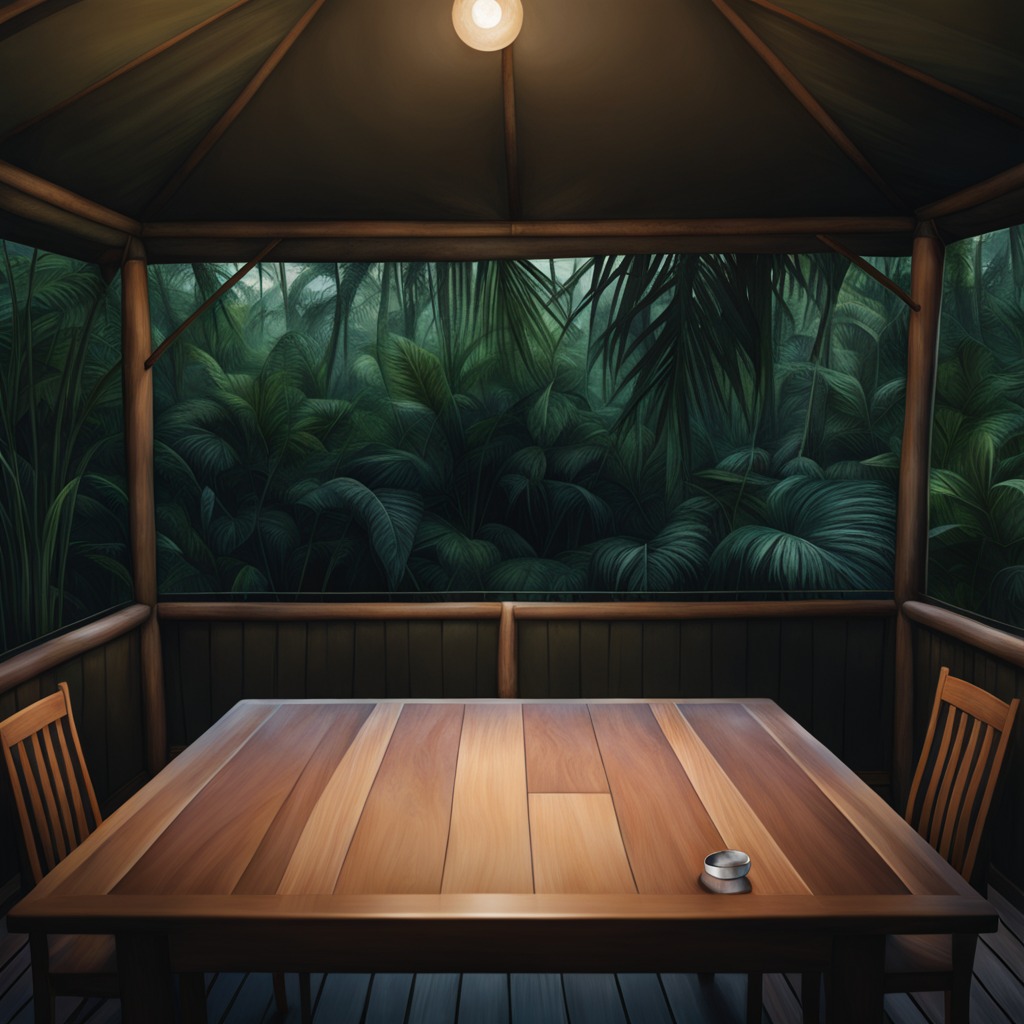
A metal nut is lying on the wooden table.